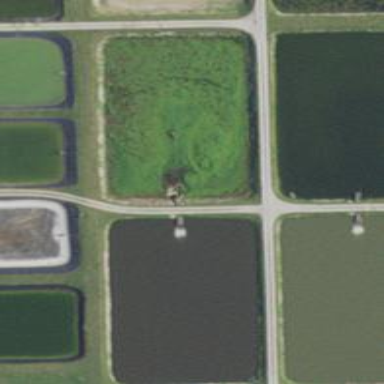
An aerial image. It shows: Image of aquaculture area surrounded by water.